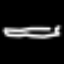
Label: pencil